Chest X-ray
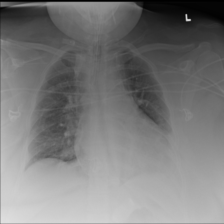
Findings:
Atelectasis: negative
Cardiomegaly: negative
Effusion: negative
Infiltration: negative
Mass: negative
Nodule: negative
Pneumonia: negative
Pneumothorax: negative
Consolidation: negative
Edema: negative
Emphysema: negative
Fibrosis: negative
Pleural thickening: negative
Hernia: negative